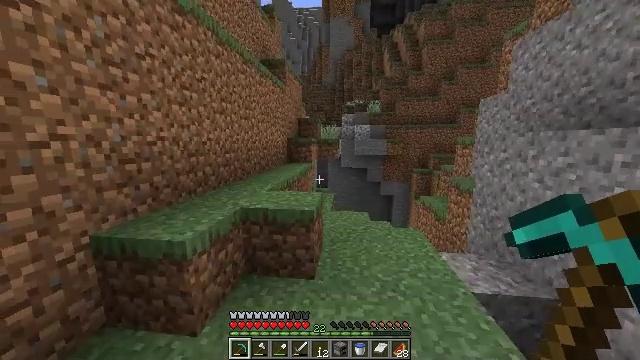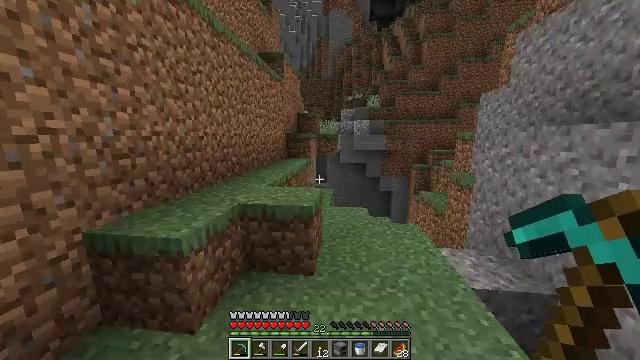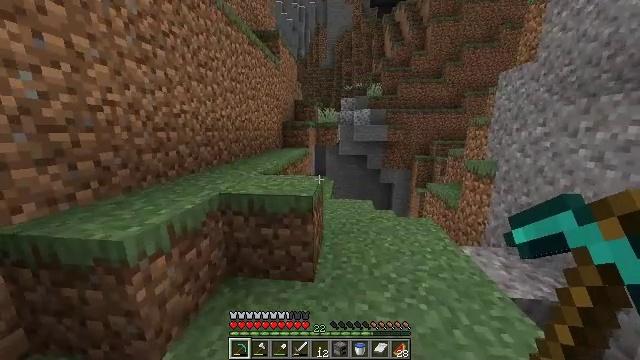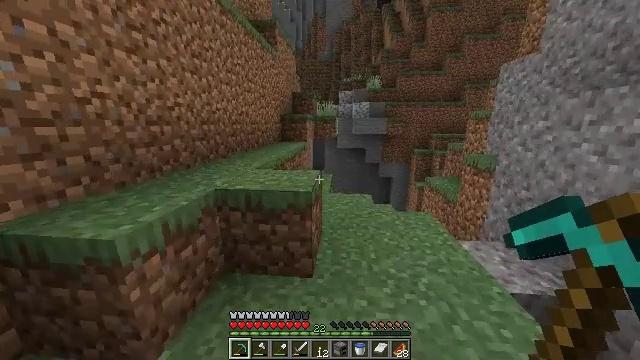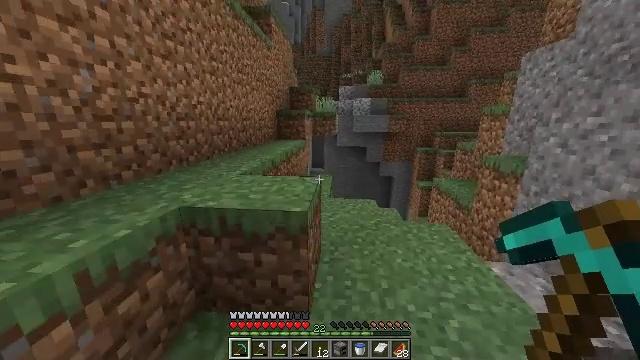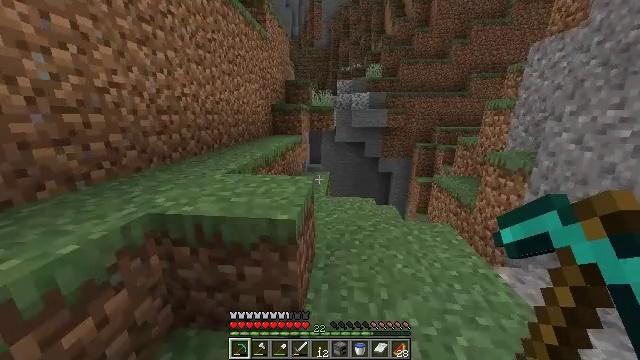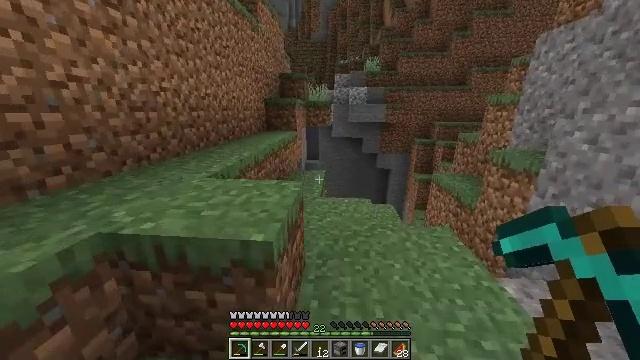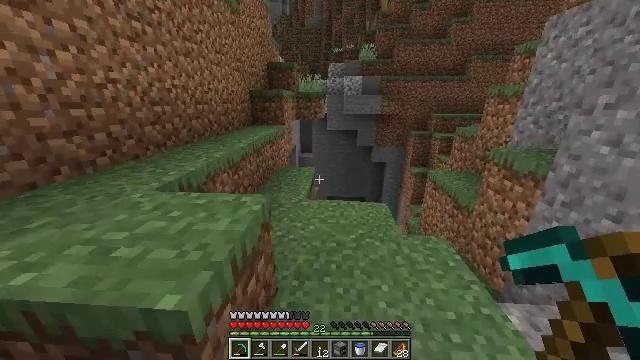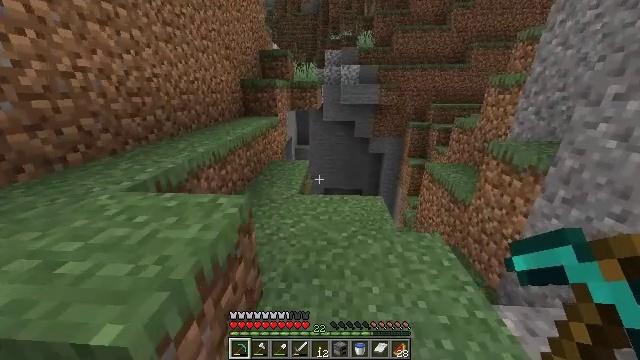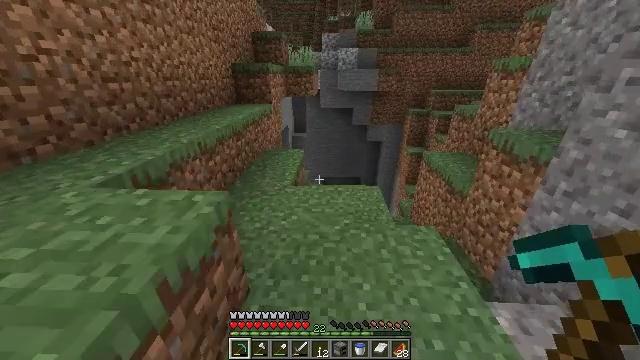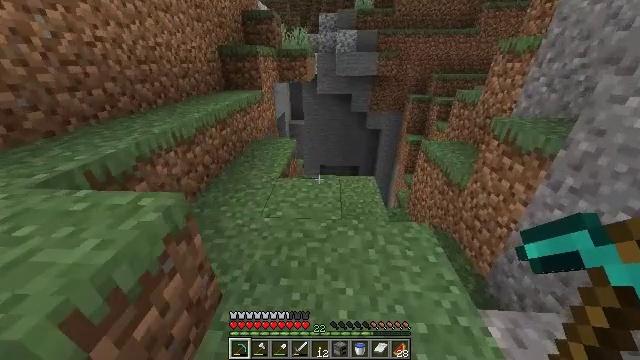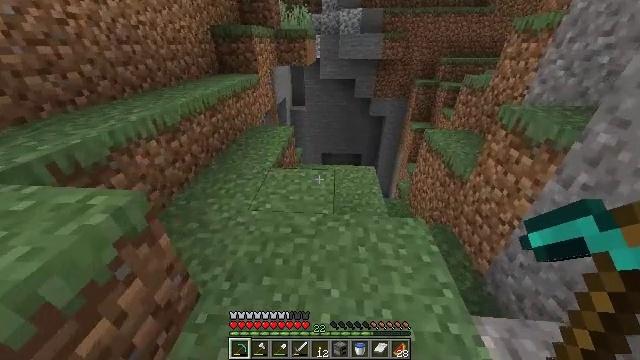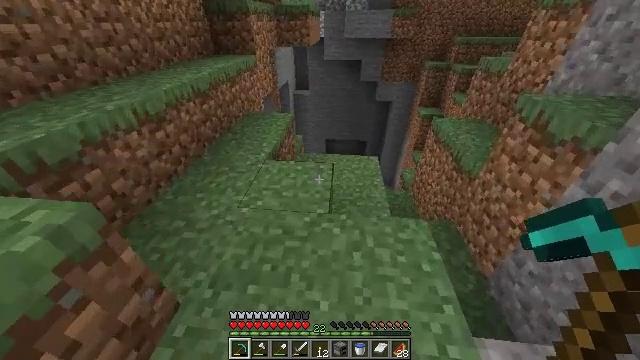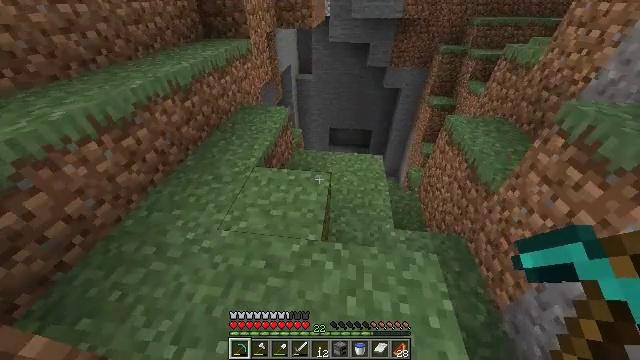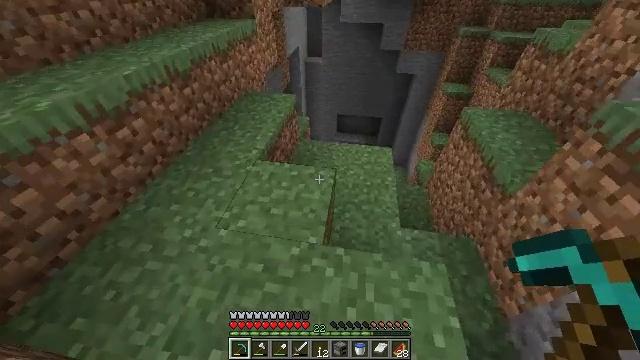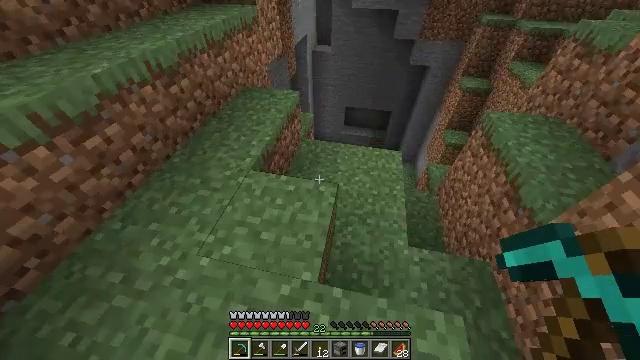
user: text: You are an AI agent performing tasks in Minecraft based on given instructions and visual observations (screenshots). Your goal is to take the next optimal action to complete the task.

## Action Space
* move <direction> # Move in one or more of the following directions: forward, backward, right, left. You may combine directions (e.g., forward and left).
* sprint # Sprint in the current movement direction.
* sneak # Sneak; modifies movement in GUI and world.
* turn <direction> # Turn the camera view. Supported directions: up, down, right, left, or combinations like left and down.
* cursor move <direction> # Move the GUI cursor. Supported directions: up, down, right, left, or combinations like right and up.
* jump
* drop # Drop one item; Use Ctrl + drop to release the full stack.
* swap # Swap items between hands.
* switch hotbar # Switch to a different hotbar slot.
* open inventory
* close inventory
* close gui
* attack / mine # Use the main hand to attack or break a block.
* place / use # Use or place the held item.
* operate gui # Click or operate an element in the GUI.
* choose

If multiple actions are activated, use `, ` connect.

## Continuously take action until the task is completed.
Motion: motion action
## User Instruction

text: Get dirt block.
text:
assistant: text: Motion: move forward, sprint, turn down
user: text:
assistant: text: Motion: move forward, sprint, turn down
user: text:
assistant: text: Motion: move forward, sprint, turn down
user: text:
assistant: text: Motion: move forward, sprint
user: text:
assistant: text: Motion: move forward and move right, sprint, turn down
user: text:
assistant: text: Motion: move forward and move right, sprint, turn down
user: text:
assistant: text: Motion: move forward and move right, sprint, turn down
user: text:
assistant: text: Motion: move forward and move right, sprint, turn down
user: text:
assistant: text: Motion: move forward and move right, sprint, turn down
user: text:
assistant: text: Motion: move forward and move right, sprint, turn down
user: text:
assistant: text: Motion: move forward, sprint, turn left and down
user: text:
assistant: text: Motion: move forward, sprint, turn left and down
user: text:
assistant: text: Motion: move forward, sprint, turn left and down
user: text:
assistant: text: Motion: move forward, sprint, turn left and down
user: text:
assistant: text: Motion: move forward, sprint, turn left and down
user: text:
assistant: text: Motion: move forward, sprint, turn left and down
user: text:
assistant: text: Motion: move forward, turn left and down
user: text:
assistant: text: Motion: move forward, turn left and down
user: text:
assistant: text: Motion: move forward, turn down
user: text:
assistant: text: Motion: no_op
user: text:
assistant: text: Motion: no_op
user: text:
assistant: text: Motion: no_op
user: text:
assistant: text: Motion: no_op
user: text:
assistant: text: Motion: move forward
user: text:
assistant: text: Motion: move forward
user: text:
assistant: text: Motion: move forward
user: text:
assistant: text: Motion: move forward
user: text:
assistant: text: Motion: no_op
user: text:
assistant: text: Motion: no_op
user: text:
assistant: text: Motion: no_op